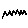
Label: zigzag